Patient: sex F, age 66
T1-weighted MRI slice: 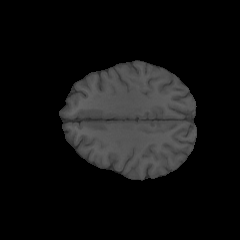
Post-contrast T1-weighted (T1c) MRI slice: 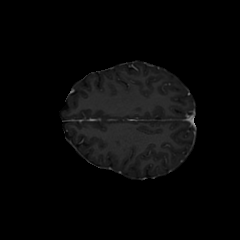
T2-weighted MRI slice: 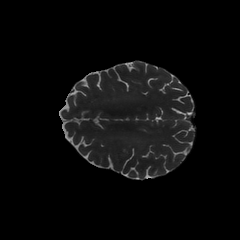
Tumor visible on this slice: no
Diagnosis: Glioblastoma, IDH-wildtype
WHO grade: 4